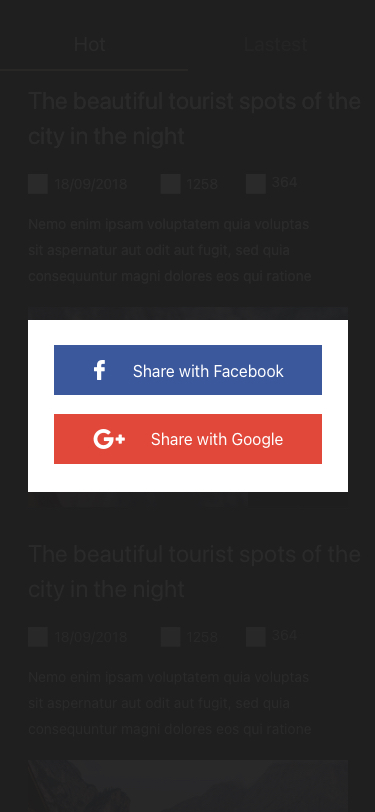
Text in this UI design:
Hot
Lastest
The beautiful tourist spots of the
city in the night
Nemo enim ipsam voluptatem quia voluptas
sit aspernatur aut odit aut fugit, sed quia
consequuntur magni dolores eos qui ratione
1258
18/09/2018
364
The beautiful tourist spots of the
city in the night
Nemo enim ipsam voluptatem quia voluptas
sit aspernatur aut odit aut fugit, sed quia
consequuntur magni dolores eos qui ratione
1258
18/09/2018
364
The beautiful tourist spots of the
city in the night
Nemo enim ipsam voluptatem quia voluptas
sit aspernatur aut odit aut fugit, sed quia
consequuntur magni dolores eos qui ratione
1258
18/09/2018
364
Share with Facebook
Share with Google